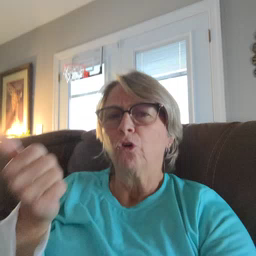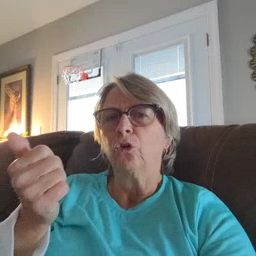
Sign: another